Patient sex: M
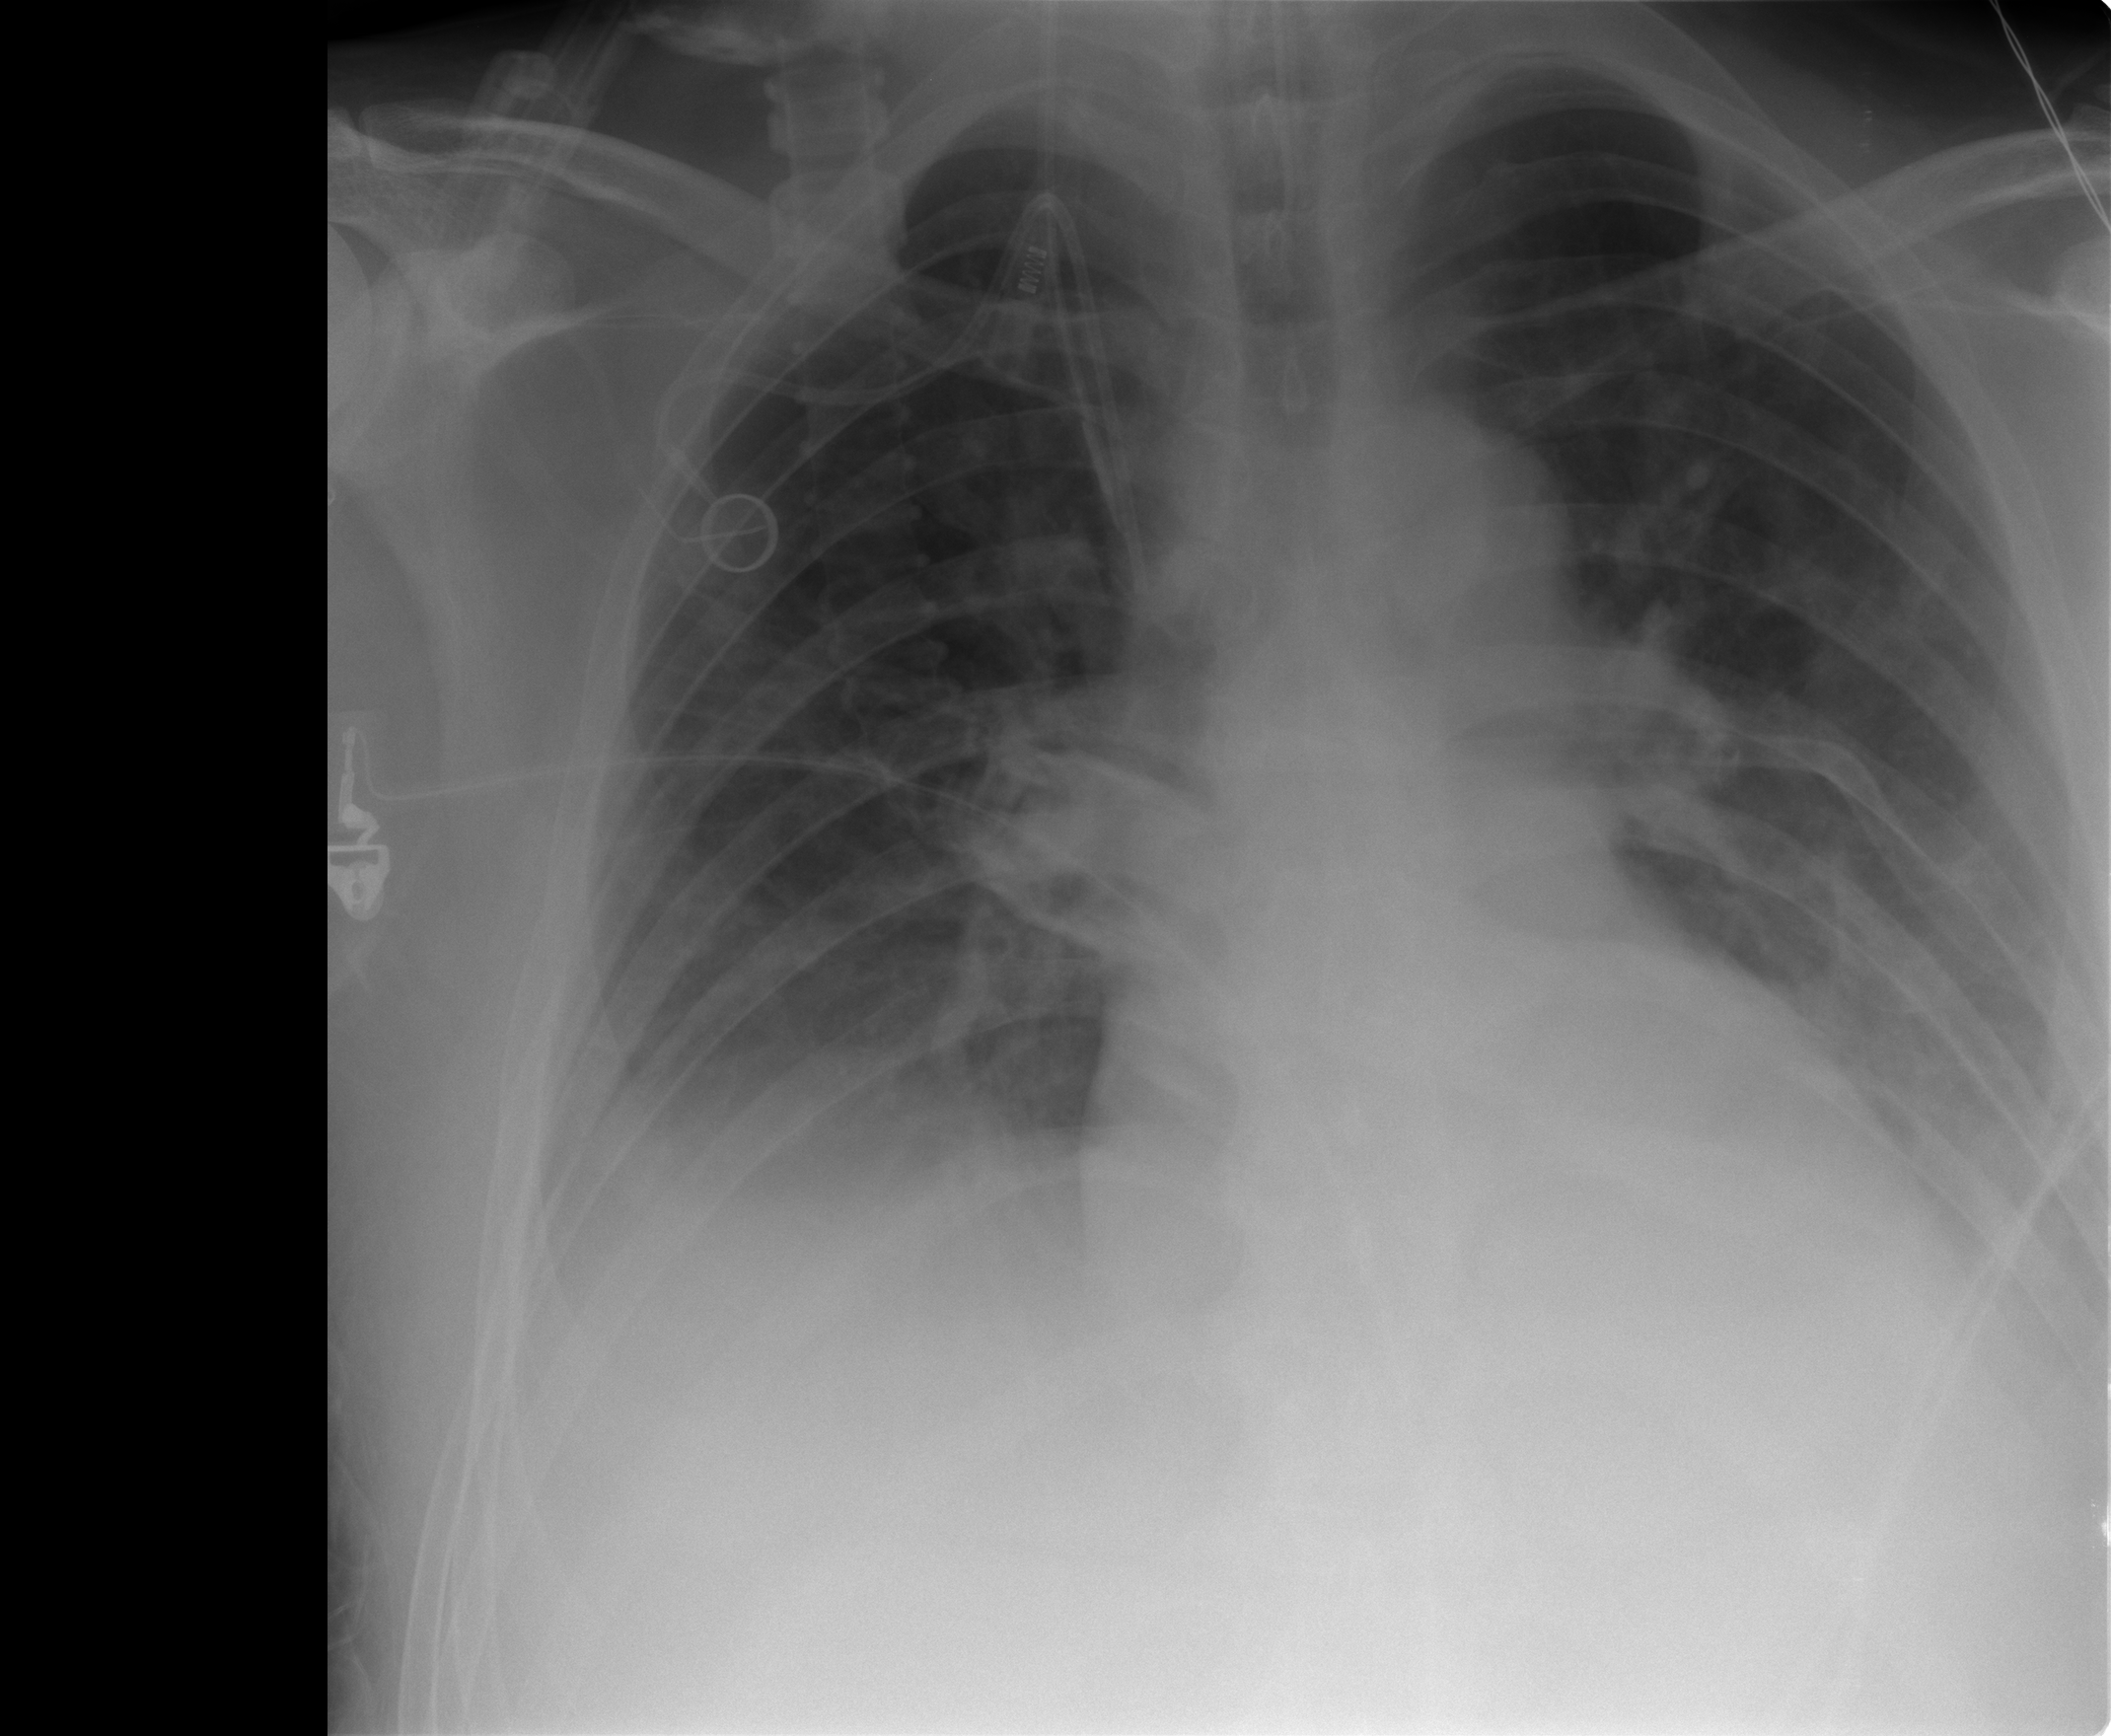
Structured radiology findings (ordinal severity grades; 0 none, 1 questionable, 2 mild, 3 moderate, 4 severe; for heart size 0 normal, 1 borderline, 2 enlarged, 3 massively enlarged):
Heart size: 0
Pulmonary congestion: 1
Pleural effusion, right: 2
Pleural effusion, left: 2
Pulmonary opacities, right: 0
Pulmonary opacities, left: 0
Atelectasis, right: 2
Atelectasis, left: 2